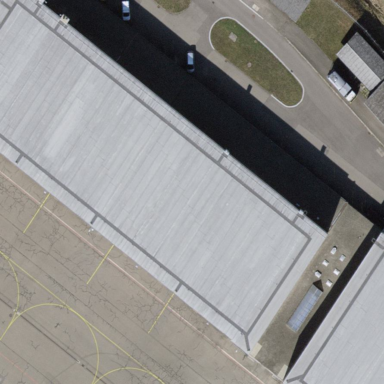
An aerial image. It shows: Hangar building at airport.